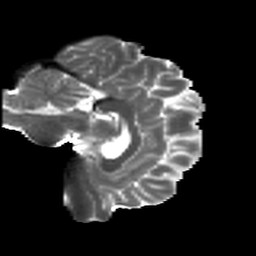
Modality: T2w
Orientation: sagittal
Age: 22
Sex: male
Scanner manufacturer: ge
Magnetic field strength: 3 T
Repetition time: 7.8 s
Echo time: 0.0607 s